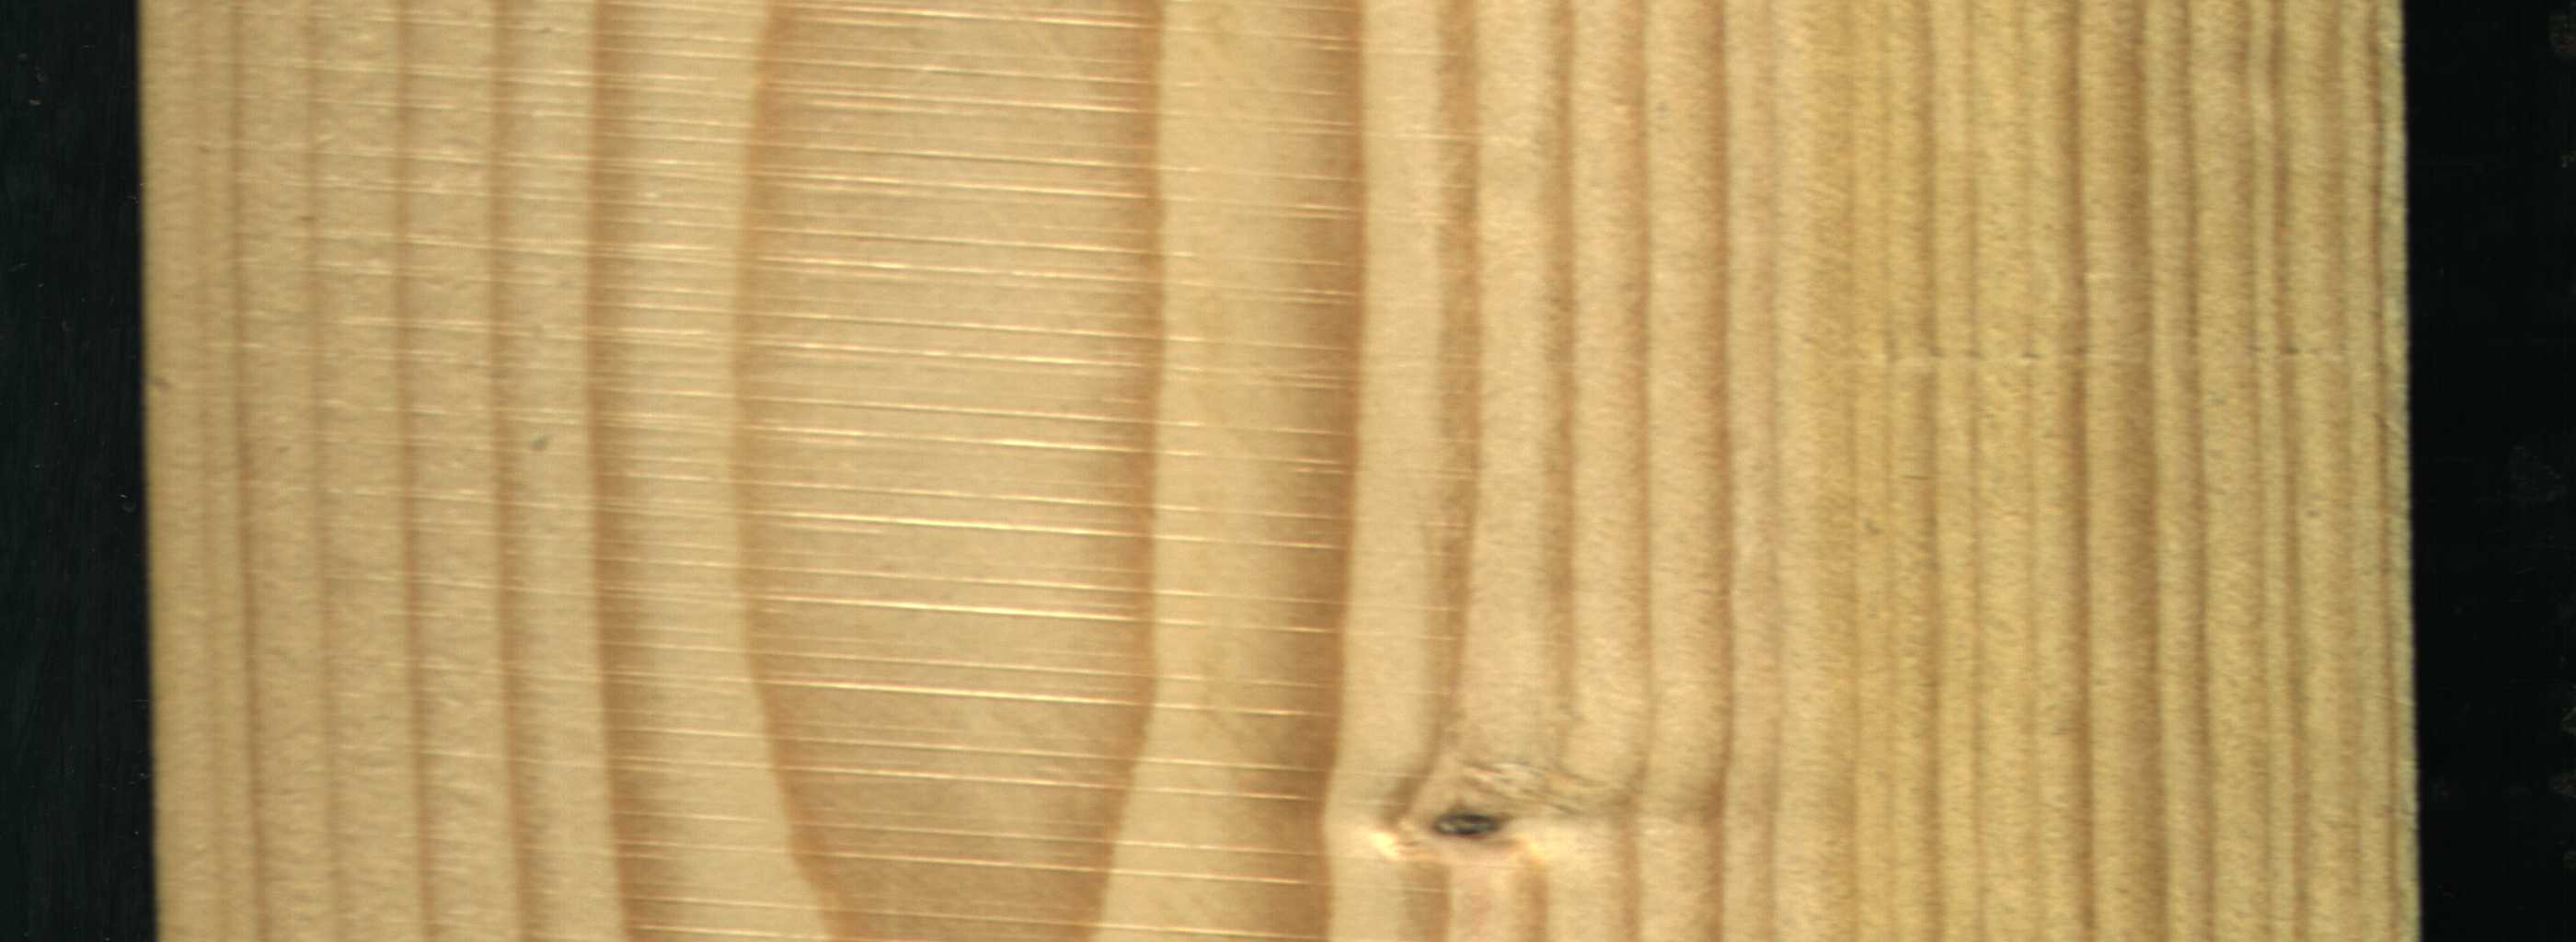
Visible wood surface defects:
Live_Knot